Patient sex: F
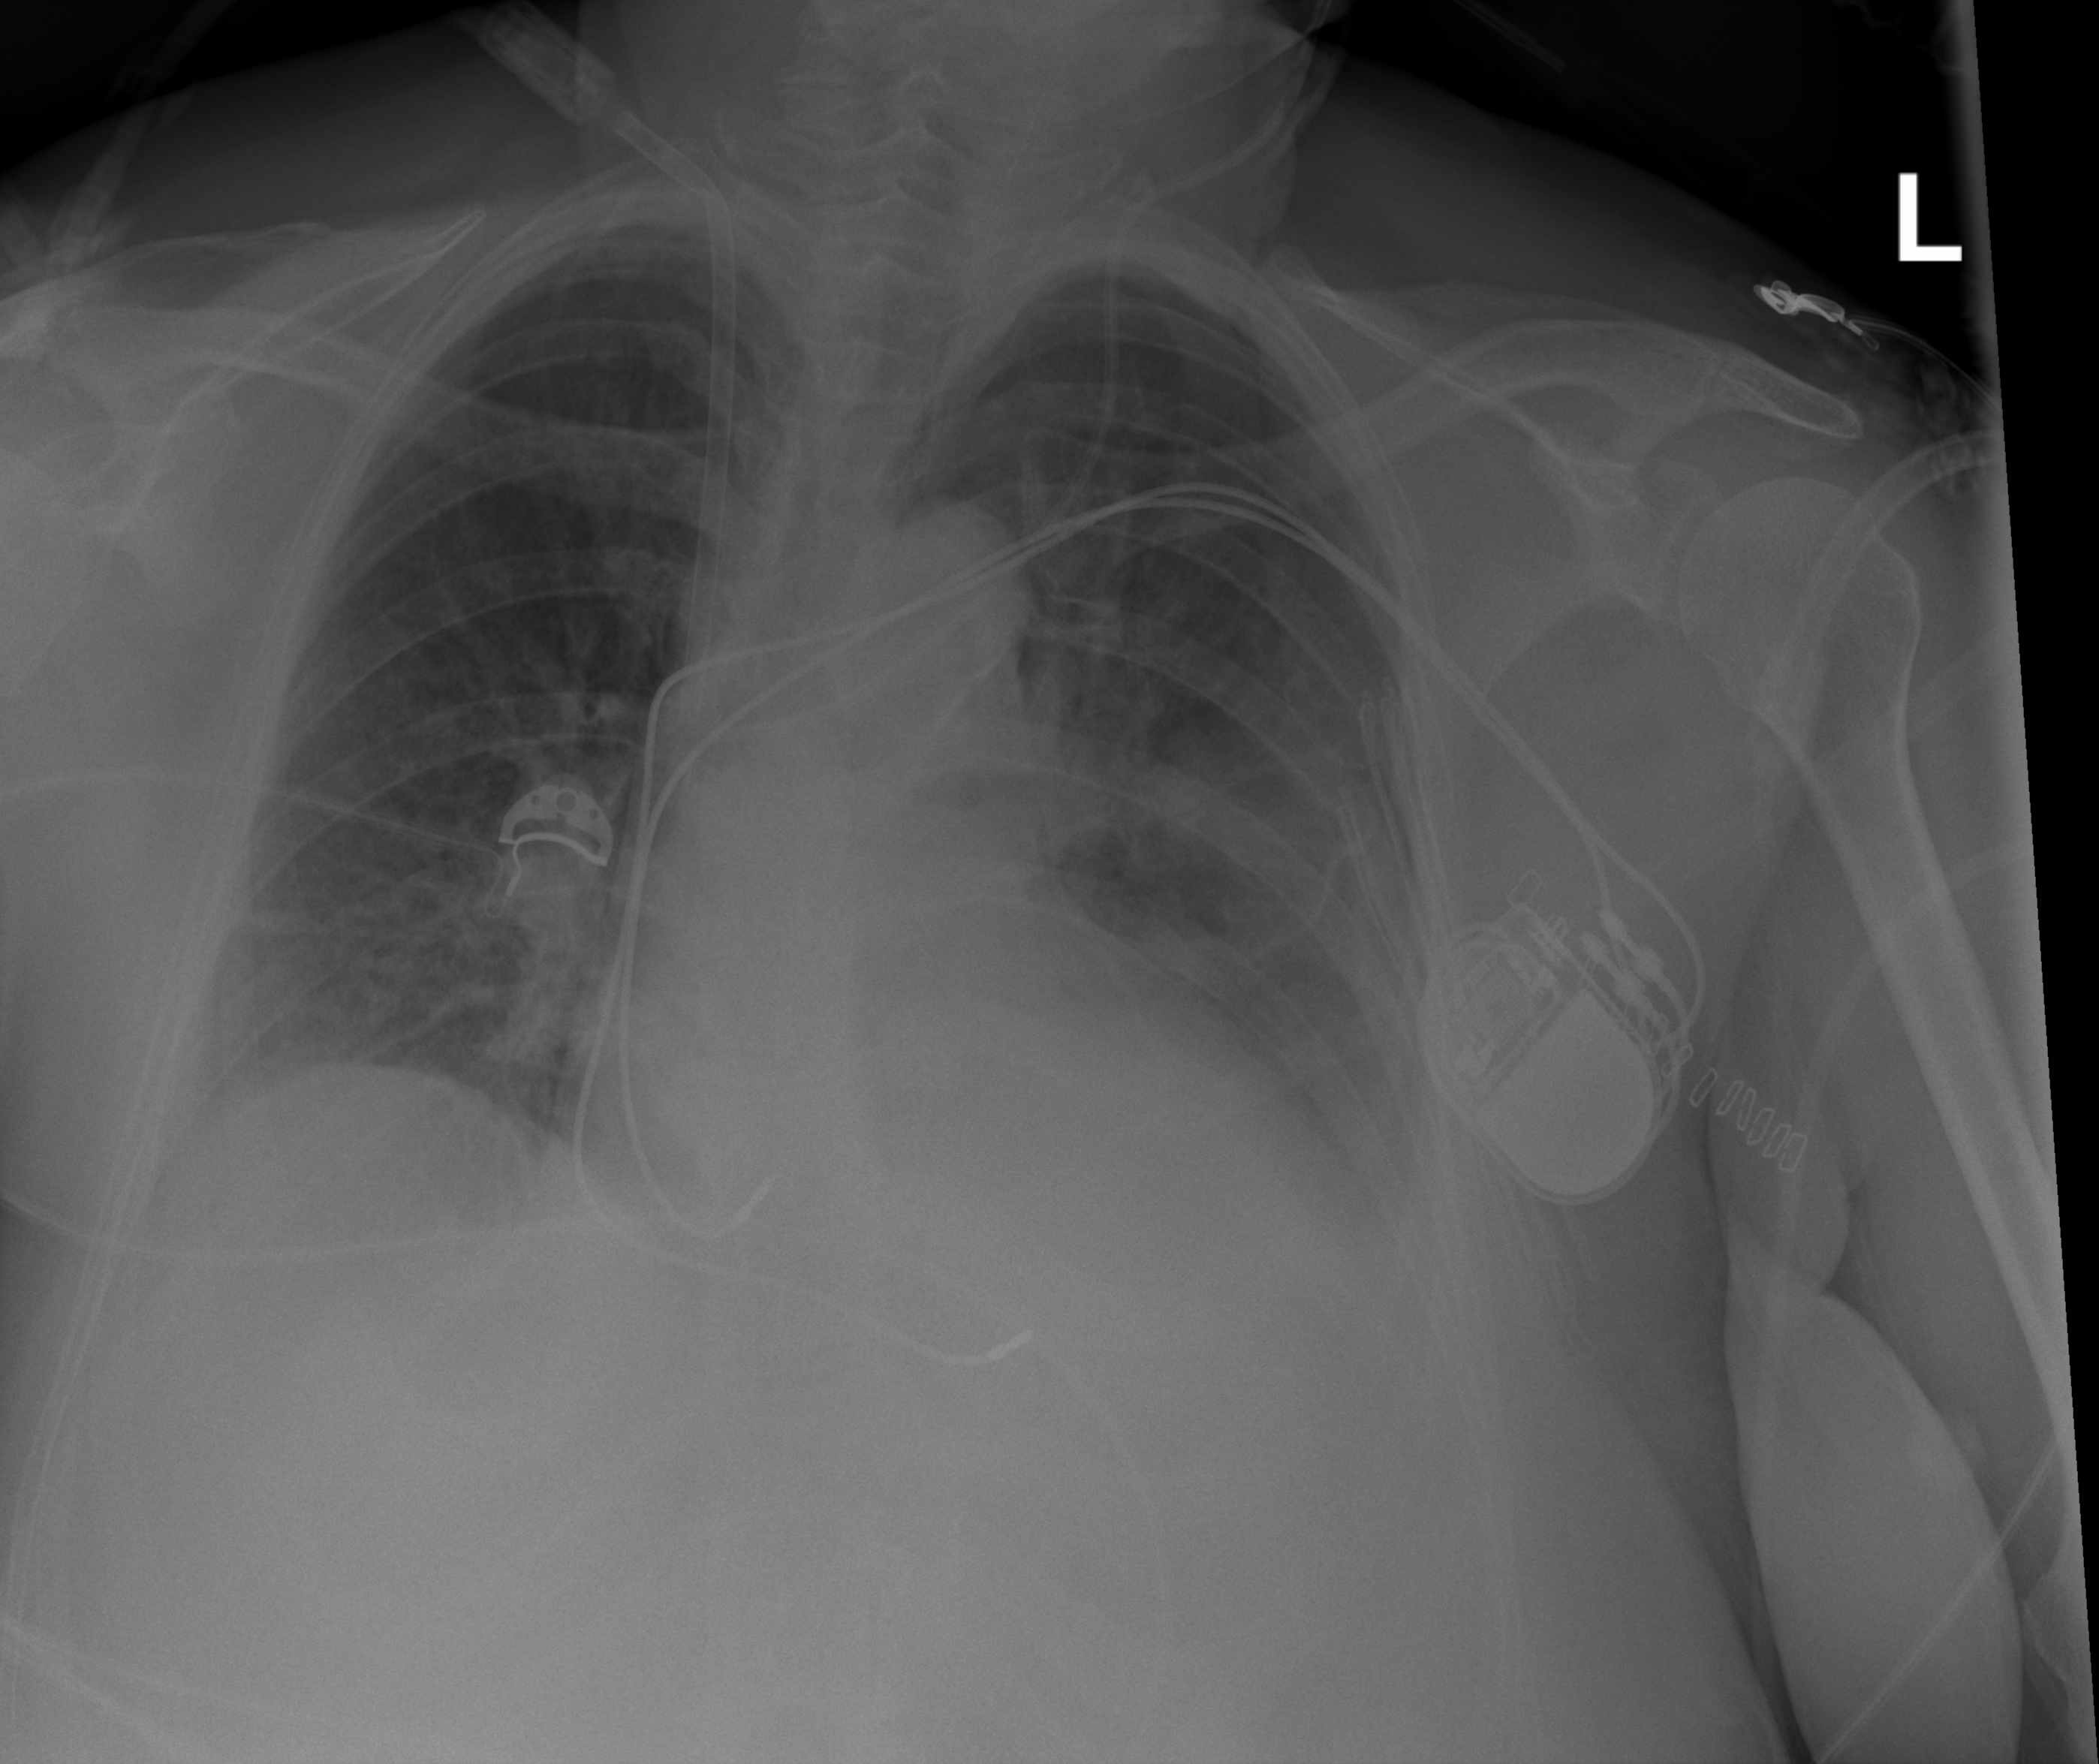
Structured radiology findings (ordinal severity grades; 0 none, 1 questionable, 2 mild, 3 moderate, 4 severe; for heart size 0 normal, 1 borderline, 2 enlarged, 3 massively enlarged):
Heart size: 2
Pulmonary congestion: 2
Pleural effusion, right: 1
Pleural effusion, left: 2
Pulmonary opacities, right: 0
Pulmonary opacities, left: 0
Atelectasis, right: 2
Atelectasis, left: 2